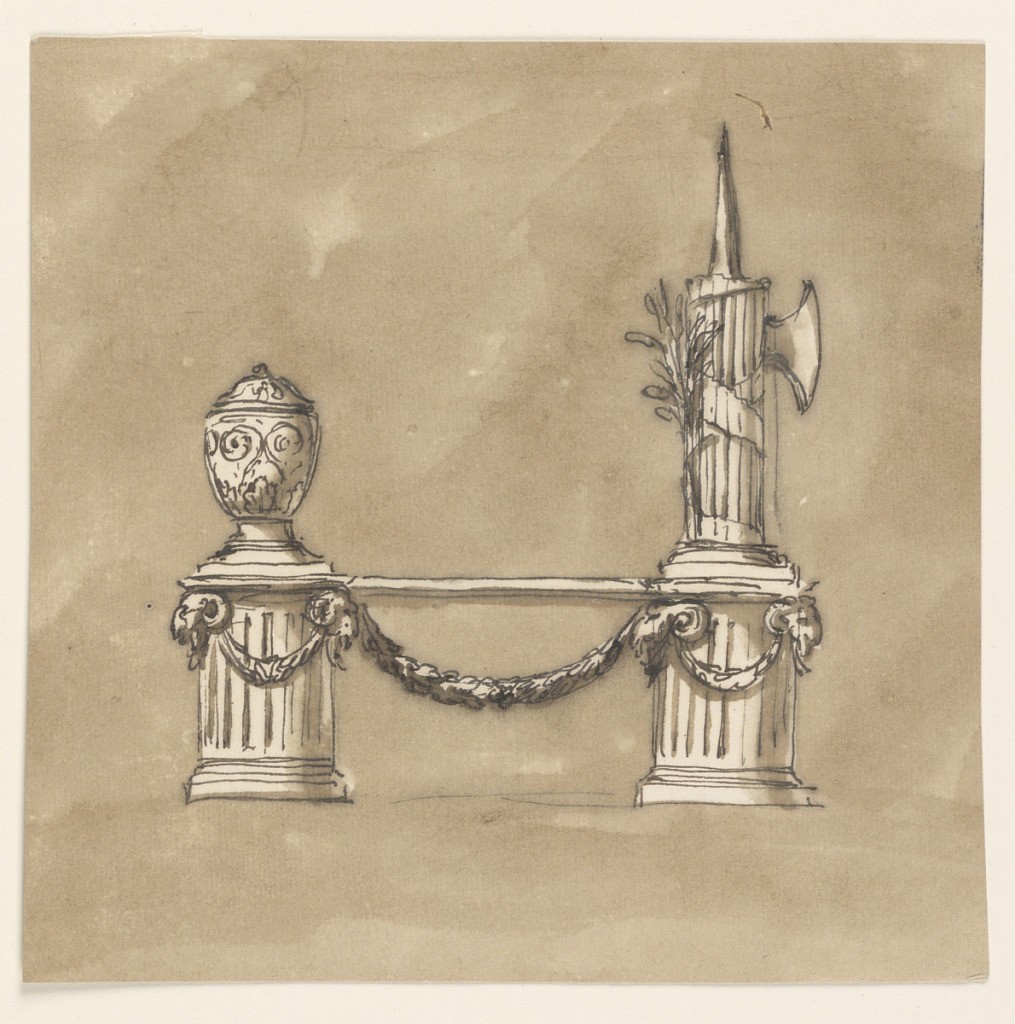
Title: Fender
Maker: Giuseppe Barberi, Italian, 1746–1809
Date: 1746–1809
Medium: Pen and brown ink, brush and brown wash on off-white laid paper, lined
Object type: Drawing
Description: Fender.